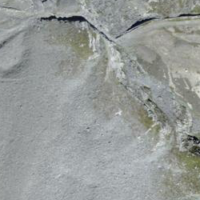
EUNIS habitat code: 48
Species observed at this site:
Setina aurita
Saxifraga aizoides